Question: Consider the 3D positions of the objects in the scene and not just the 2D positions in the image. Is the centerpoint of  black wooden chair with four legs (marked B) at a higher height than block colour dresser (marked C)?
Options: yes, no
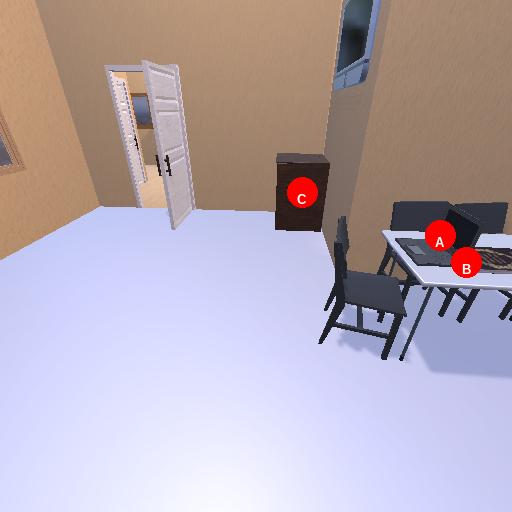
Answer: yes